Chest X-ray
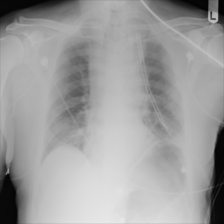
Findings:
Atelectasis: negative
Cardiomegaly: negative
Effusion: negative
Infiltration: negative
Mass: negative
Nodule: negative
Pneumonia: negative
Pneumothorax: negative
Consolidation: negative
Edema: negative
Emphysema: negative
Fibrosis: negative
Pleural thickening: negative
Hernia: negative